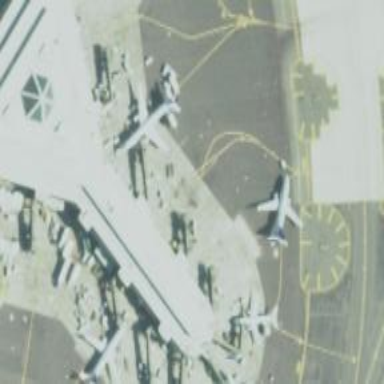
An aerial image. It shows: Airport gate.